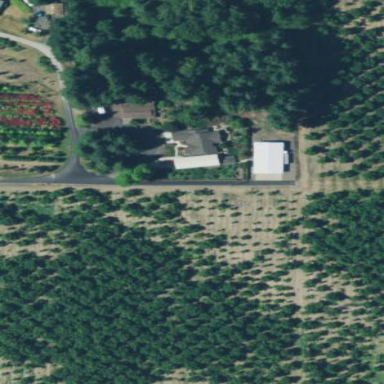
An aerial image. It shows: Orchard.